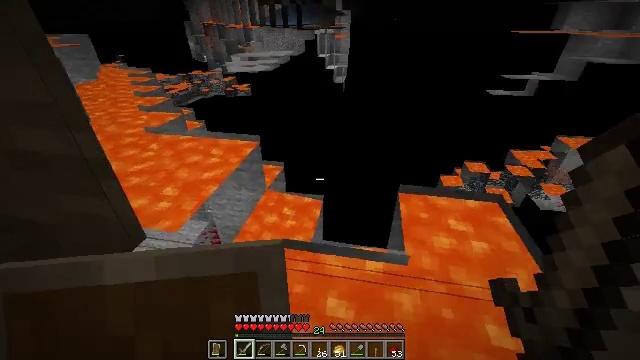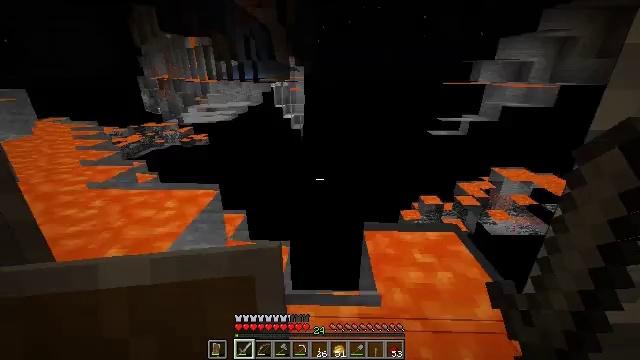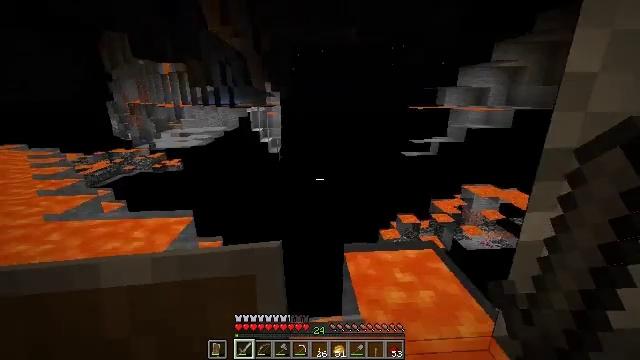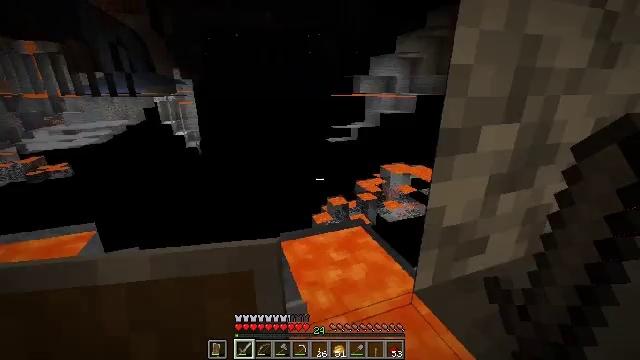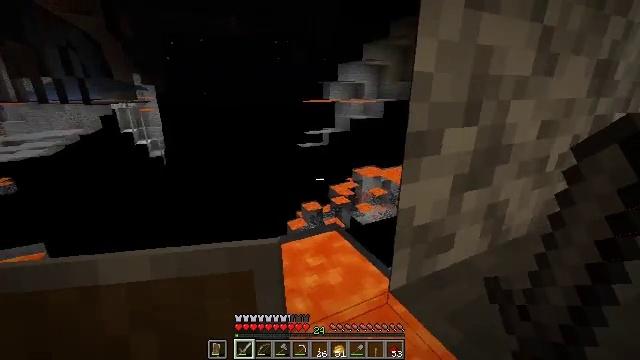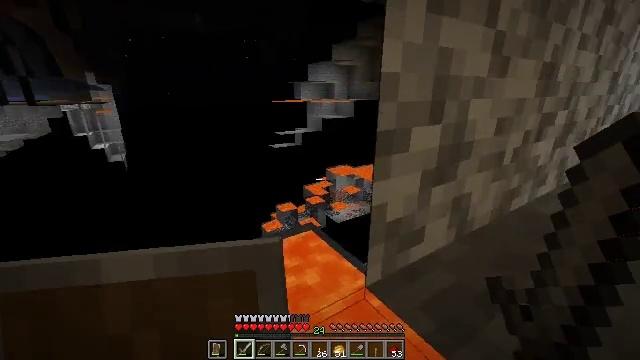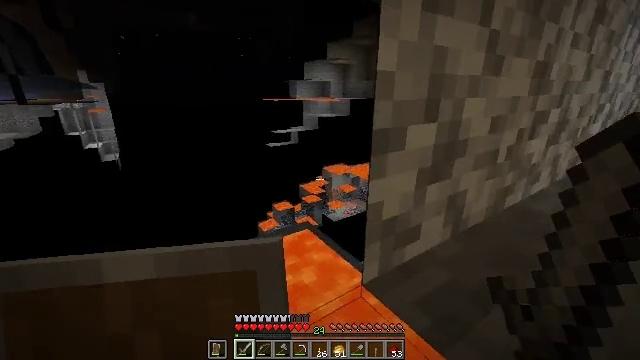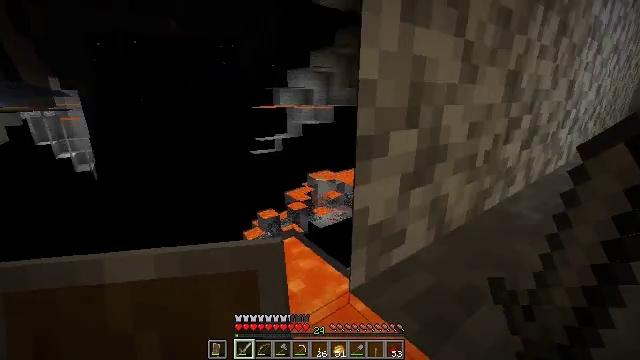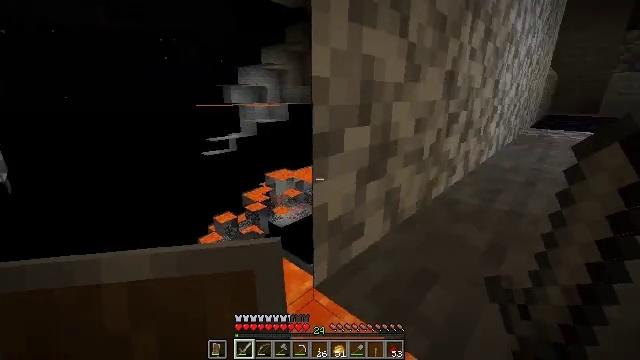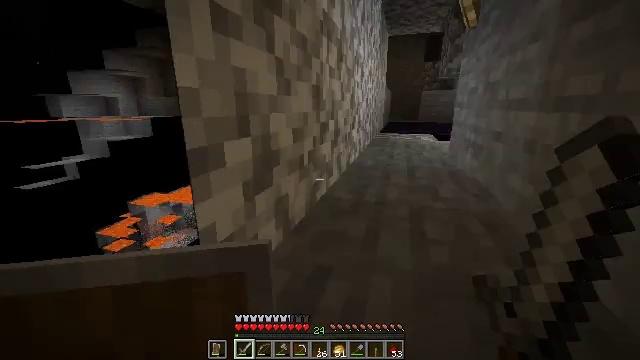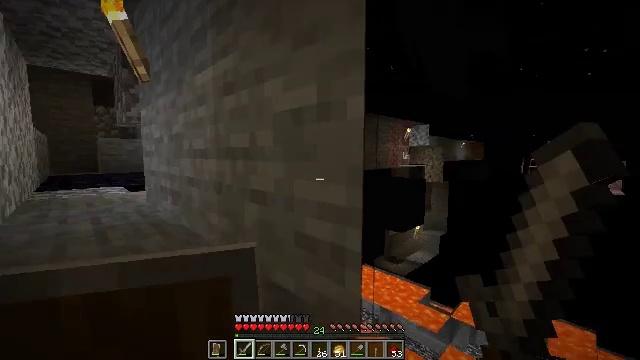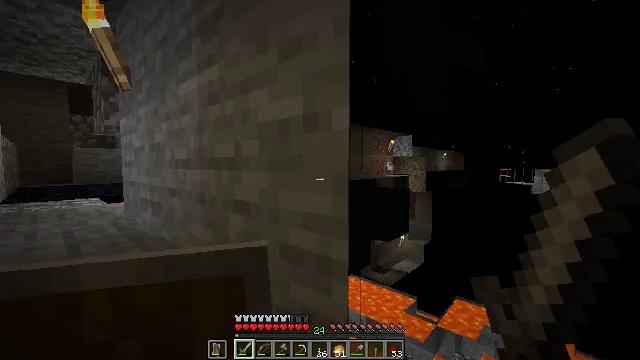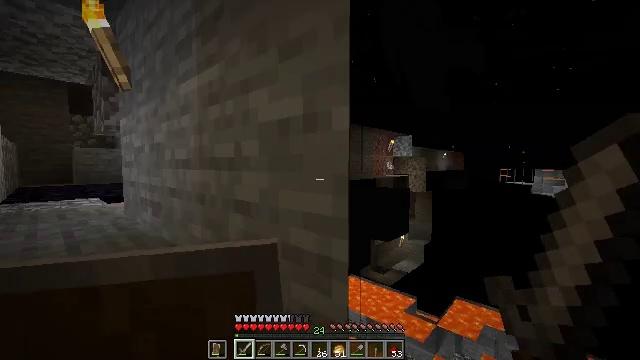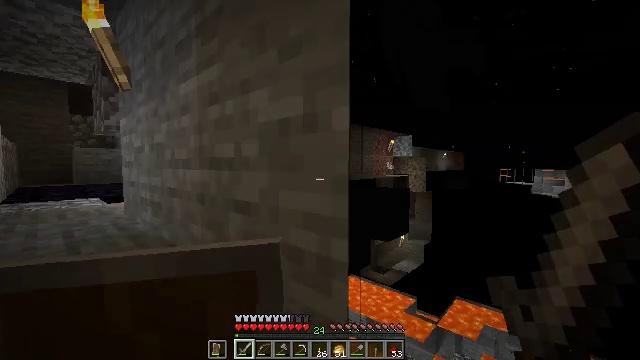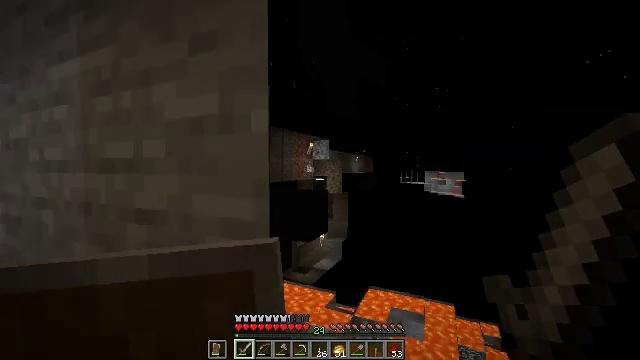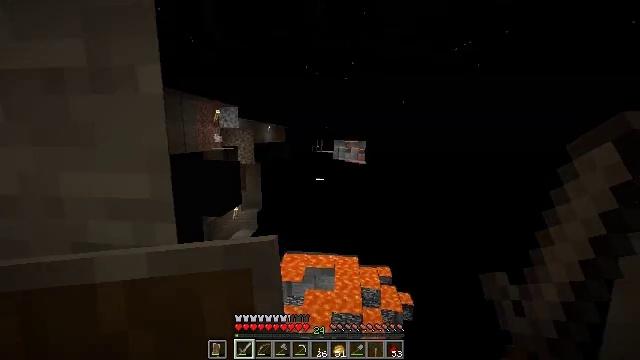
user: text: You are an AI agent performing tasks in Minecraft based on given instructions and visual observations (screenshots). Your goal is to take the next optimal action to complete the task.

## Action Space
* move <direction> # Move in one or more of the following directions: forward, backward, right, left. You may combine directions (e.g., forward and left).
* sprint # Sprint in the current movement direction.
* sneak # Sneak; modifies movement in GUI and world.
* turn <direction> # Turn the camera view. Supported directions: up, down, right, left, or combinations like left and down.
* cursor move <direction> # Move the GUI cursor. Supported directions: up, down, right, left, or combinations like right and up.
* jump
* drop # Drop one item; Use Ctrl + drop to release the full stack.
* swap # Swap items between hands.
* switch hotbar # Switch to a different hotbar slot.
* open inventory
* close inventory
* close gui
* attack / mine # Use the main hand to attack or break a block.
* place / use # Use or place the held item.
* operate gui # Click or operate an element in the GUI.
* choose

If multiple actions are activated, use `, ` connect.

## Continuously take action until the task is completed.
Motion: motion action
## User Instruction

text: Break the piston head to collect it.
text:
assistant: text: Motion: turn right and up
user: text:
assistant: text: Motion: turn right and up
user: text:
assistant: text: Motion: turn right and down
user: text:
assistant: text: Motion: turn right and up
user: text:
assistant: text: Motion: turn right
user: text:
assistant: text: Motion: no_op
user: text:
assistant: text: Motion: turn right and up
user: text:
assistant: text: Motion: turn right
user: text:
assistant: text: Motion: turn right and up
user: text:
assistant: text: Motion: turn right and up
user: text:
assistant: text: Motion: turn right and up
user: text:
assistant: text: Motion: no_op
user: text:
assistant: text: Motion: no_op
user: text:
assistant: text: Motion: turn right
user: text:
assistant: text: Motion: turn right and down
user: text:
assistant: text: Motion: turn right and down
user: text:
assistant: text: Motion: turn right and down
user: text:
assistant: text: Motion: no_op
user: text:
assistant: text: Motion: turn down
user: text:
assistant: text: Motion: no_op
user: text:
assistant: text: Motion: turn right and down
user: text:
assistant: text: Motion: turn right and down
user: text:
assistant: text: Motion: no_op
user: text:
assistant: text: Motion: no_op
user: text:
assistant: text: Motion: no_op
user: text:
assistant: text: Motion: turn right and down
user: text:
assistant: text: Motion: turn left
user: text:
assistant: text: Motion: no_op
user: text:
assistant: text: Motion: no_op
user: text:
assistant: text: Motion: no_op